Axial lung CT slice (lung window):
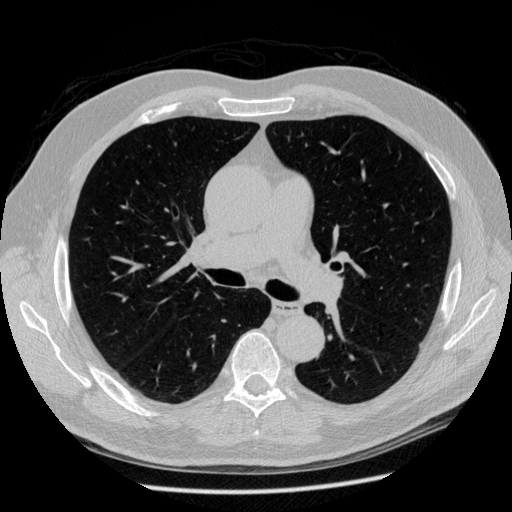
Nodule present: no